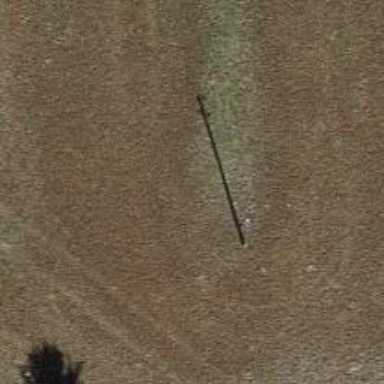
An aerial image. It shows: Power pole.